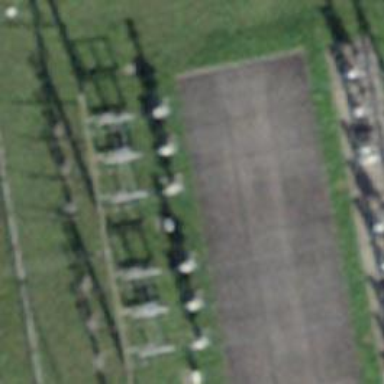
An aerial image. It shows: Switch used for power control.